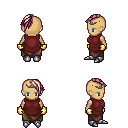
a pixel art fantasy rpg character, female body template, human, tanned skin, maroon tunic, robe skirt, white blonde long mohawk hairstyle, iron tiara, gold gloves, metal boots, four views (front, back, left, right), 2x2 character sprite sheet, small pixel art, hard edges, no anti-aliasing